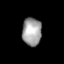
Tissue: prostate
Cell type: Myeloid cells
Senescence score: 0.6987
Nuclear area (px): 527
Mean DAPI intensity: 161.535